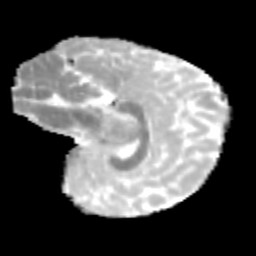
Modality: MD
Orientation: sagittal
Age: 10
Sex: female
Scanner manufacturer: siemens
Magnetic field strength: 3 T
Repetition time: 3.8 s
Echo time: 0.07 s